Field crop: maize
Growth stage: 1
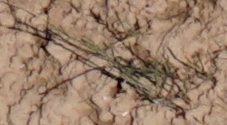
Species: lolium